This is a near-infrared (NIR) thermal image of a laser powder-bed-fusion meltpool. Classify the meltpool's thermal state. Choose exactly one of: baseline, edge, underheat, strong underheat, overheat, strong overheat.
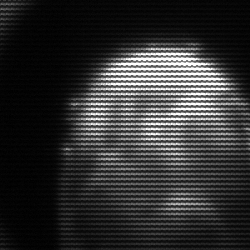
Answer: edge